Question: Thanks for reading, I'm iPhone dev, in iOS, when I need to stretch image but keep the "cap", I use stretchableImageWithLeftCapWidth, but now I need to do with C# in winform, is there some similar function like this ?
Thanks
like this:

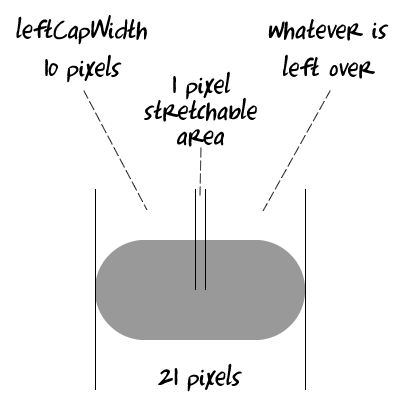
Answer: take a look at this
<URL>